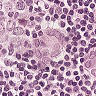
Metastatic tissue present: yes